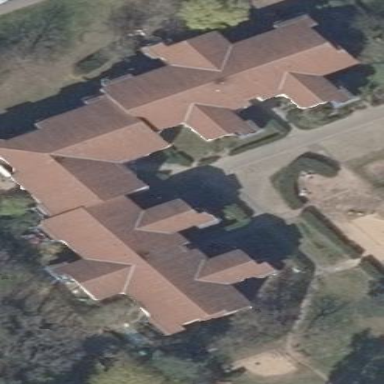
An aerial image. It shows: Gabled roof apartments building.